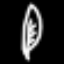
Label: leaf